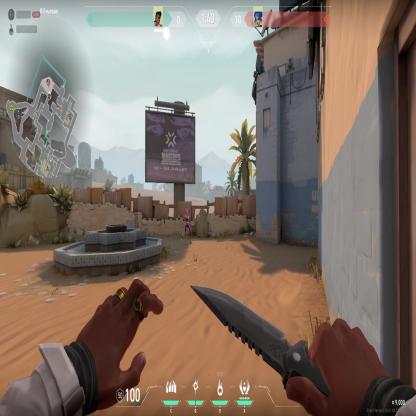
Label: enemy